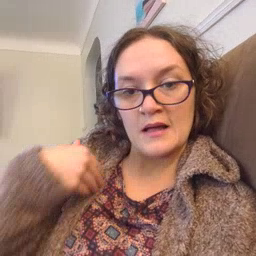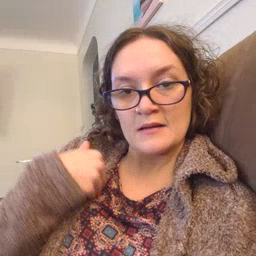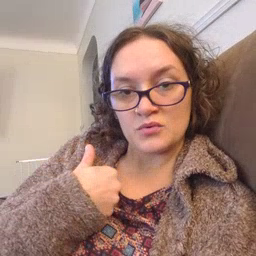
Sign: animal